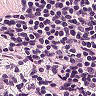
Metastatic tissue present: no